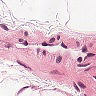
Metastatic tissue present: no